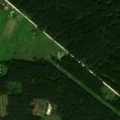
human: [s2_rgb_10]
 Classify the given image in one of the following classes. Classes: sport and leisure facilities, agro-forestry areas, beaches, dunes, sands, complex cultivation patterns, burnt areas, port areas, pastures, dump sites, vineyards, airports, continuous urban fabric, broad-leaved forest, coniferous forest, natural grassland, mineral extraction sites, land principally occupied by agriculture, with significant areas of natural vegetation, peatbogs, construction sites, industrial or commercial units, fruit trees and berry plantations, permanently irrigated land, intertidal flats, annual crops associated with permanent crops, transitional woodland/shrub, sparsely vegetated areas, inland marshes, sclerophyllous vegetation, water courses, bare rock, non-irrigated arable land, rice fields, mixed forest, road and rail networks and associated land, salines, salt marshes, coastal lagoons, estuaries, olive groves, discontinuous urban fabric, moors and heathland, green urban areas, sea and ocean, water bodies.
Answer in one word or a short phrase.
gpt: complex cultivation patterns, coniferous forest, mixed forest, transitional woodland/shrub